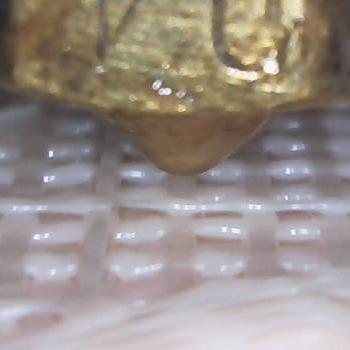
Flow rate: 49%